Question: I am running a sinatra application on Heroku, and I'm seeing the generic error page:

## Stuff I've Tried So Far
1. heroku logs returns a generic "H10 - Application Crashed" error, which doesn't tell me what the actual cause is.
2. I've used heroku config vars to set RACK_ENV=development and verified that it is set that way using heroku config. I thought this would force a backtrace to be displayed on the screen but it does not.
## Questions
1. How can I force a backtrace to be displayed in dev mode?
2. What else can I do to track down the source of this error?
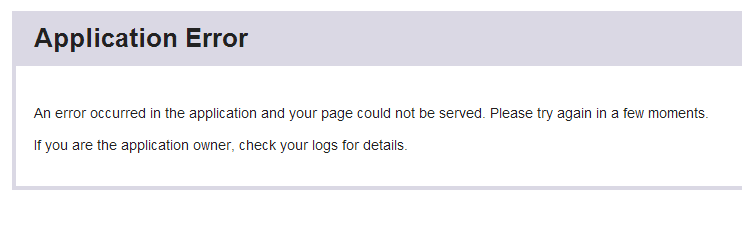
Answer: I got a response from Heroku support about this.
Everything I did was correct, the problem is the application boot errors won't display to the screen, and this was a boot error. The source of the error was further back in the backtrace in 'heroku logs', so that was in fact the right place to look in this case, I just missed it.
Setting 'RACK_ENV=development' is the correct way to display application runtime errors to the screen, according to support.